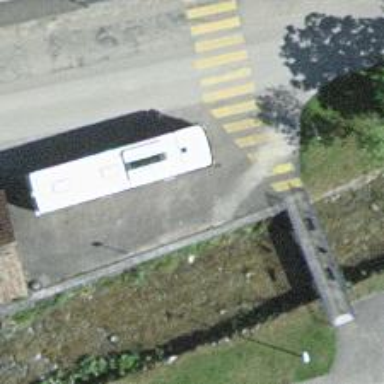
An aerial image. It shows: Bus stop with platform for public transport.